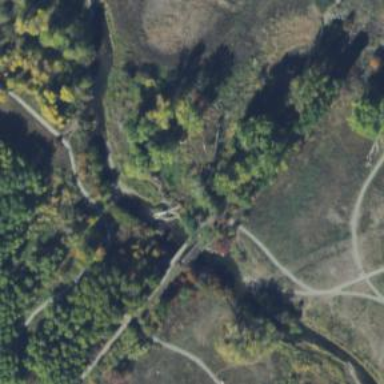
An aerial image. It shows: Disused railway spur bridge.